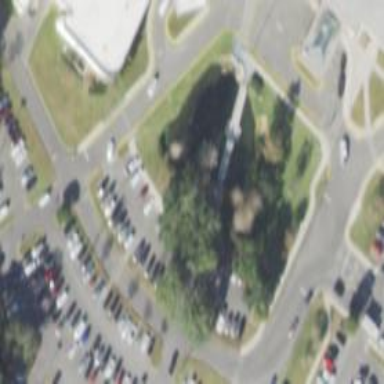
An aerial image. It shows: Parking space.